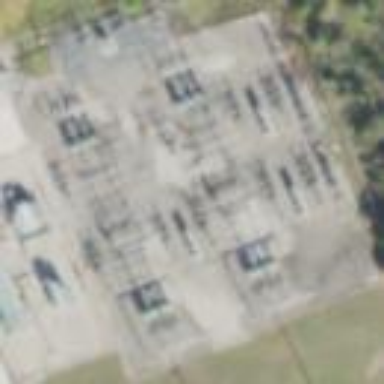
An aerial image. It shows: Outdoor distribution substation.